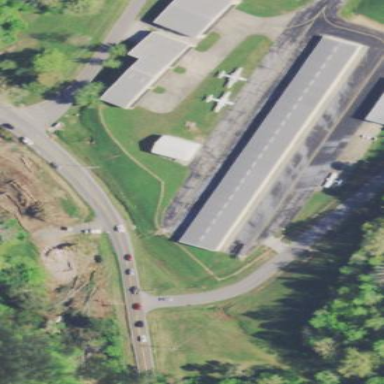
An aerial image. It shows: Hangar building located at airport.